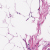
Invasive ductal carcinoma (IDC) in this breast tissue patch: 0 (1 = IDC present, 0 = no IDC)